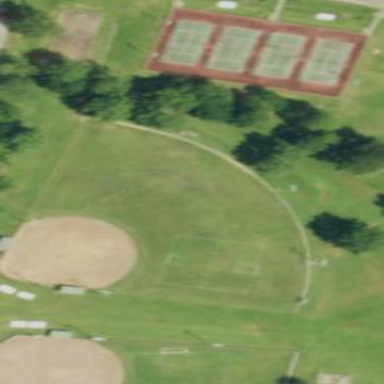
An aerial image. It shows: Baseball pitch for leisure land.